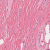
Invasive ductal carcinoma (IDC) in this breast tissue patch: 0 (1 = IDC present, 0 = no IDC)